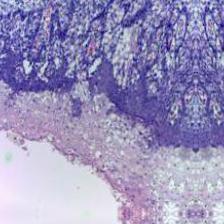
Diagnosis: Normal